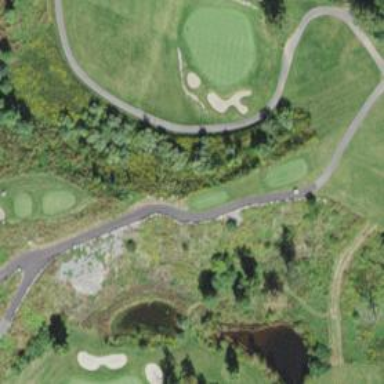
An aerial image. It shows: Service road used as golf cart path.